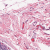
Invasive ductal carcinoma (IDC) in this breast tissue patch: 0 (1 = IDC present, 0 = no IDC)